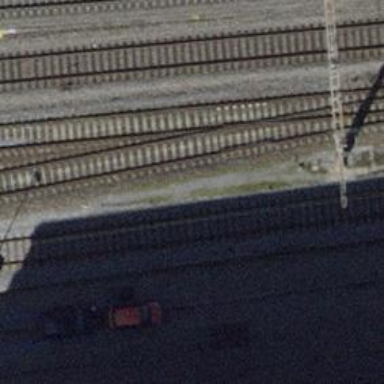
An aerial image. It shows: Single-track electrified railway siding with contact line for service.